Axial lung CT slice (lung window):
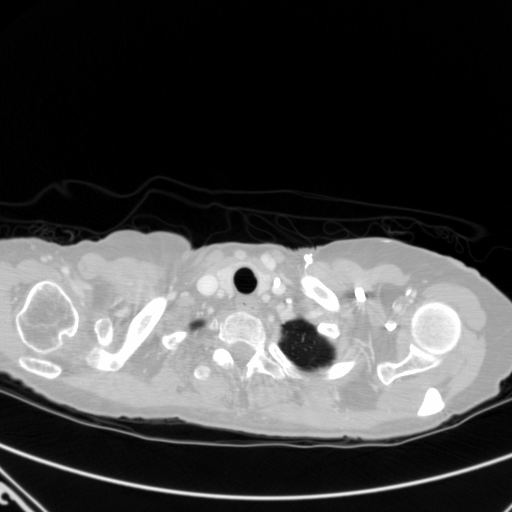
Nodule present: no